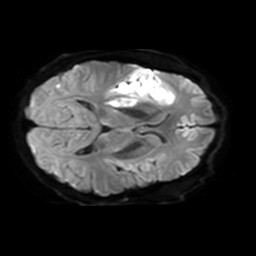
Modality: TRACE
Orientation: axial
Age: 41
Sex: male
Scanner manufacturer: philips
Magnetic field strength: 3 T
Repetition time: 3.346 s
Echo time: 0.076 s